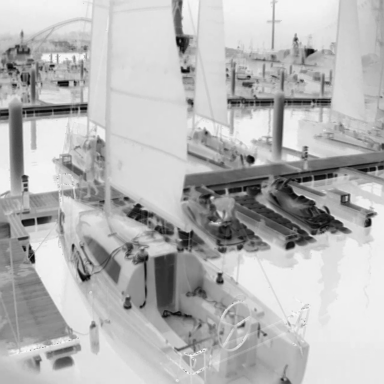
There are six objects shown in the infrared image, including four sailboats, and two canoes.